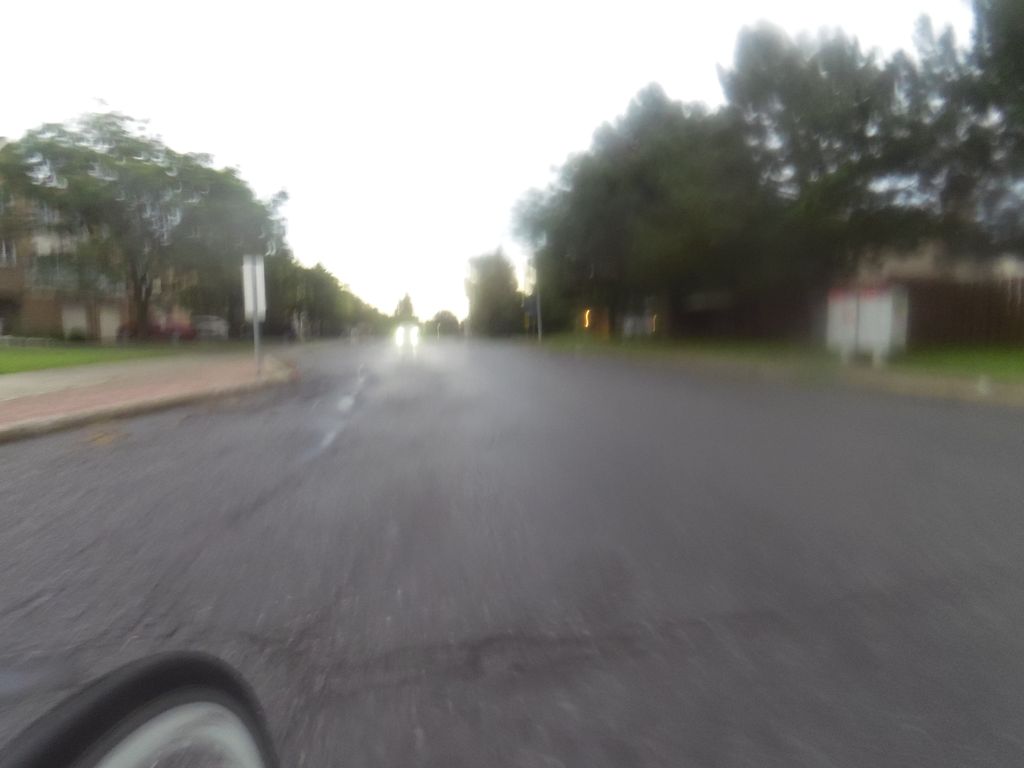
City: ottawa-gatineau